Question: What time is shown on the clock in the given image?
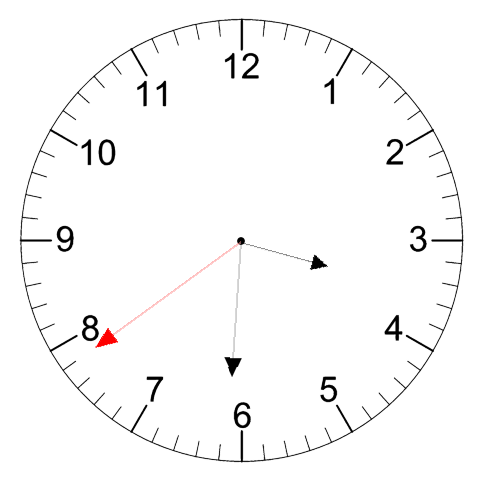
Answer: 03:30:39